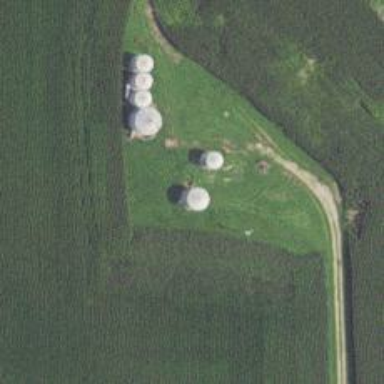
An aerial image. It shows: Silo.